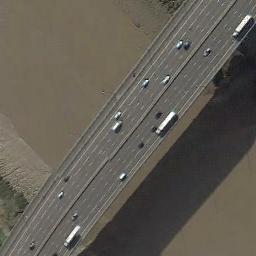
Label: bridge